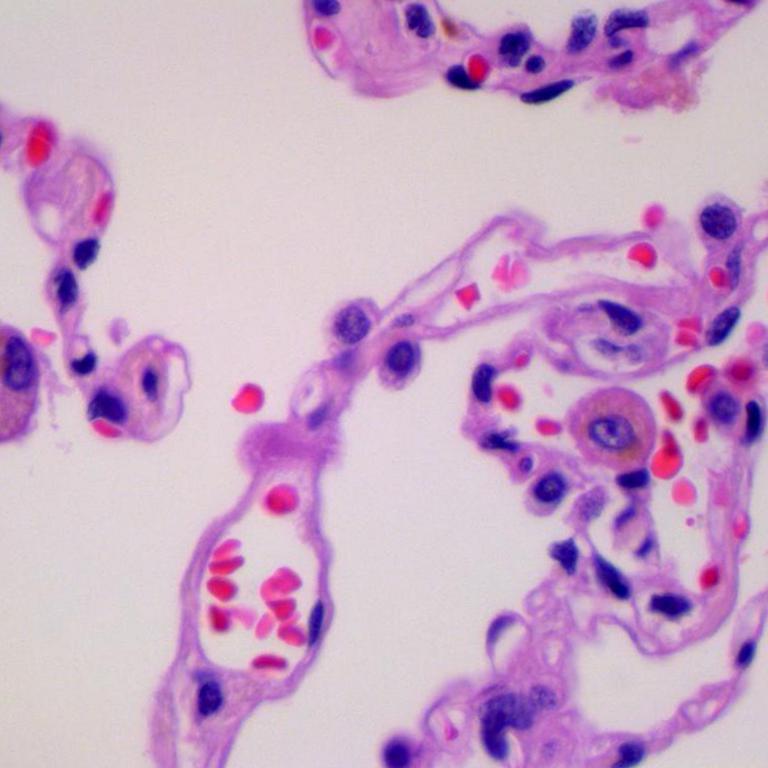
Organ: lung
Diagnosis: benign